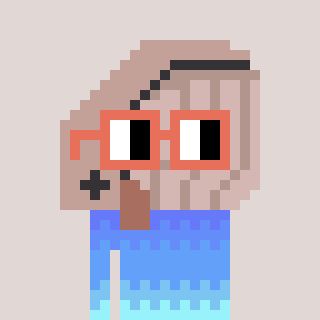
a pixel art character with square orange glasses, a whale-shaped head and a green-colored body on a warm background